Question: In the following simple faces page, I am trying to instruct JSF to NOT to validate the input fields.
'''
<?xml version="1.0" encoding="UTF-8"?>
<!DOCTYPE html PUBLIC "-//W3C//DTD XHTML 1.0 Transitional//EN"
"http://www.w3.org/TR/xhtml1/DTD/xhtml1-transitional.dtd">
<html xmlns="http://www.w3.org/1999/xhtml"
xmlns:h="http://java.sun.com/jsf/html"
xmlns:f="http://java.sun.com/jsf/core"
xmlns:ui="http://java.sun.com/jsf/facelets"
xmlns:p="http://primefaces.org/ui">
<h:body>
<h:form id="createPatientForm_id">
<p:panelGrid columns="3">
<p:outputLabel value="First Name" />
<p:inputText id="firstNameInput_id" label="First Name" required="true" requiredMessage="First Name is required"/>
<p:message for="firstNameInput_id"/>
</p:panelGrid>
<p:commandButton value="Submit" ajax="false" validateClient="false" />
</h:form>
</h:body>
</html>
'''
When I click on the 'Submit' button, validation does occur. Screen shot below:

I know I have configured 'required="true"'. But, shouldn't the validation be skipped as I have also specified 'validateClient="false"'?
What am I missing here?
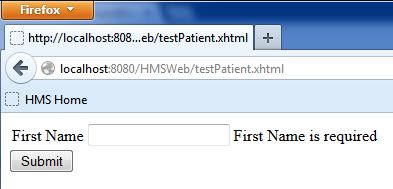
Answer: You need to use immediate="true", perhaps in addition to the Primefaces specific validateClient. Odds are you have disabled client side validation, but not the server side.